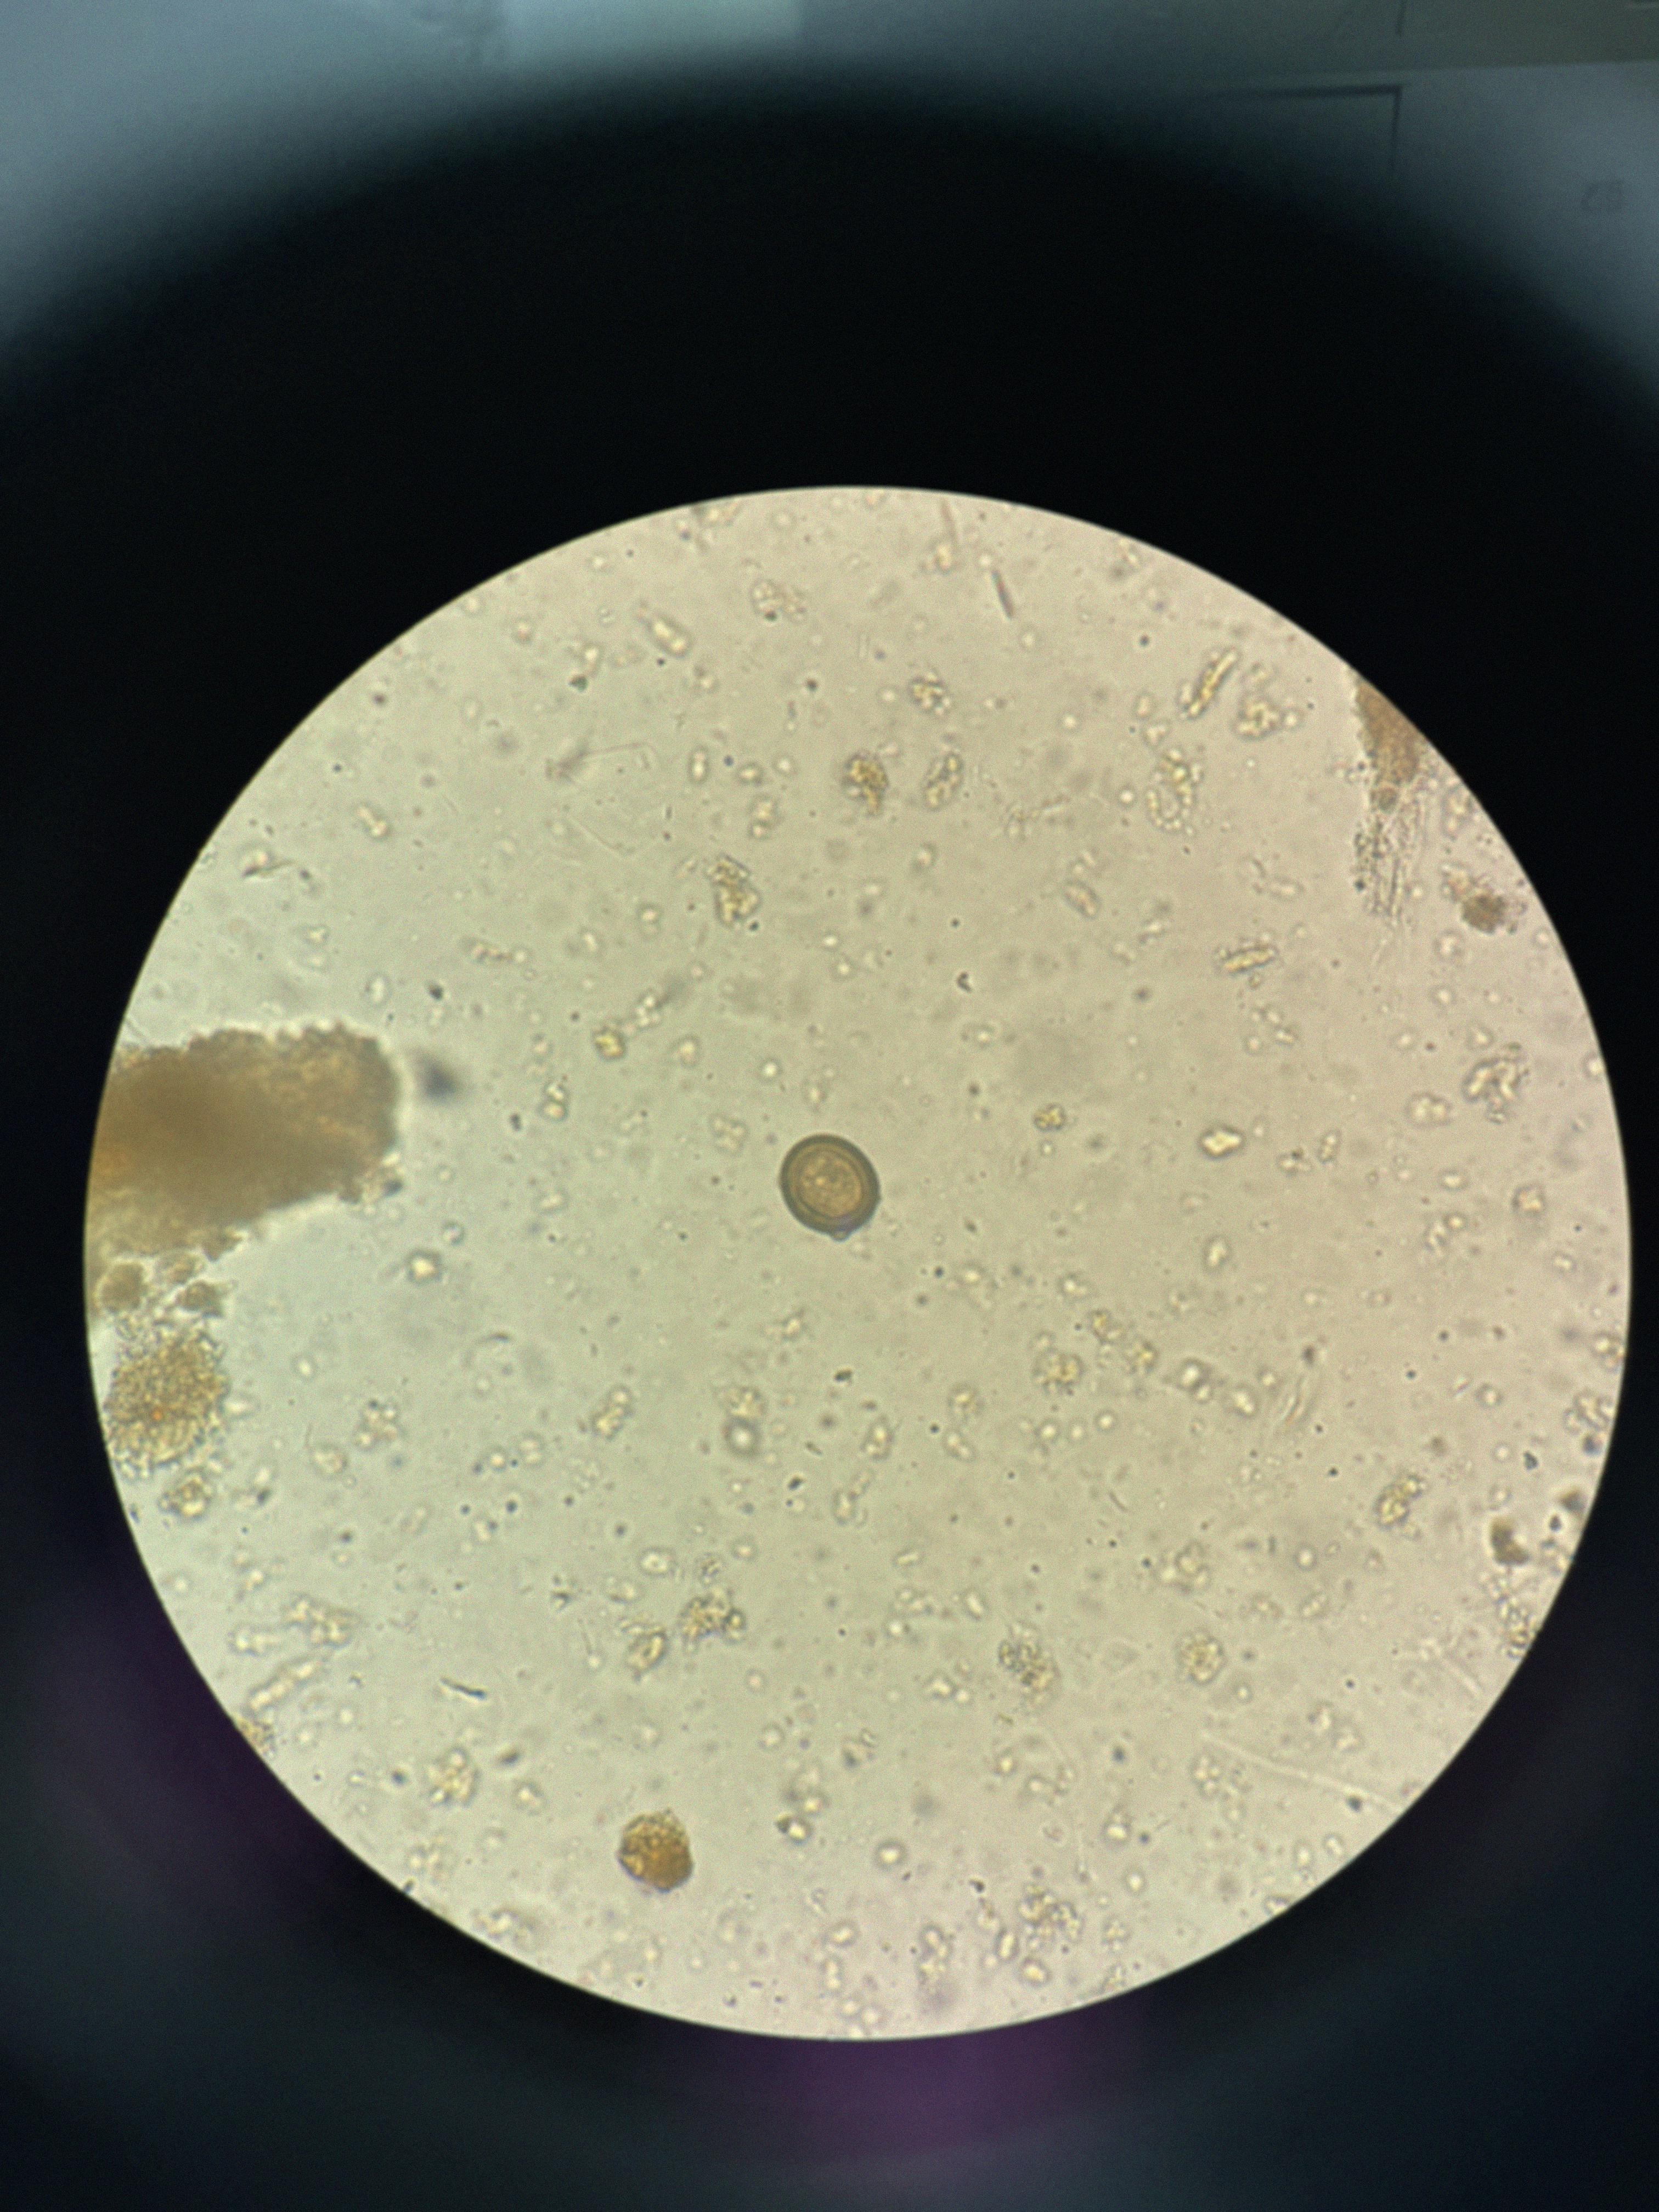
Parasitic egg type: Taenia spp. egg